Interaction volume radius: 5 \u00c5
Interaction volume height: 25 \u00c5
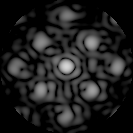
Disorder parameter: 0.2986